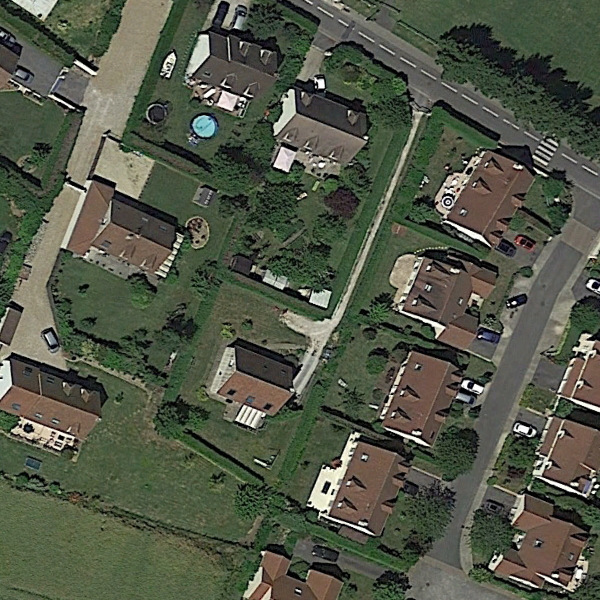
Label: MediumResidential